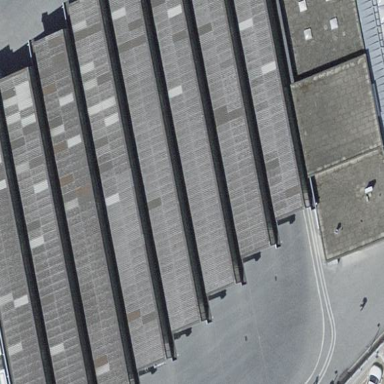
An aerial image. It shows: Roof made of eternit material with light slate grey color.